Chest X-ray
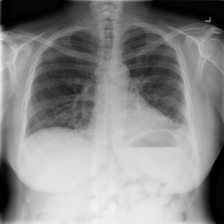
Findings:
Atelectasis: negative
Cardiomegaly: negative
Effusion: negative
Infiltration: negative
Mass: negative
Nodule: negative
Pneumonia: negative
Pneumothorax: negative
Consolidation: negative
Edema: negative
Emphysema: negative
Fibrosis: negative
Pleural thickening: negative
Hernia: negative